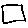
Label: square